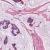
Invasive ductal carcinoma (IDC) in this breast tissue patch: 1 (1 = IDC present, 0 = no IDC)